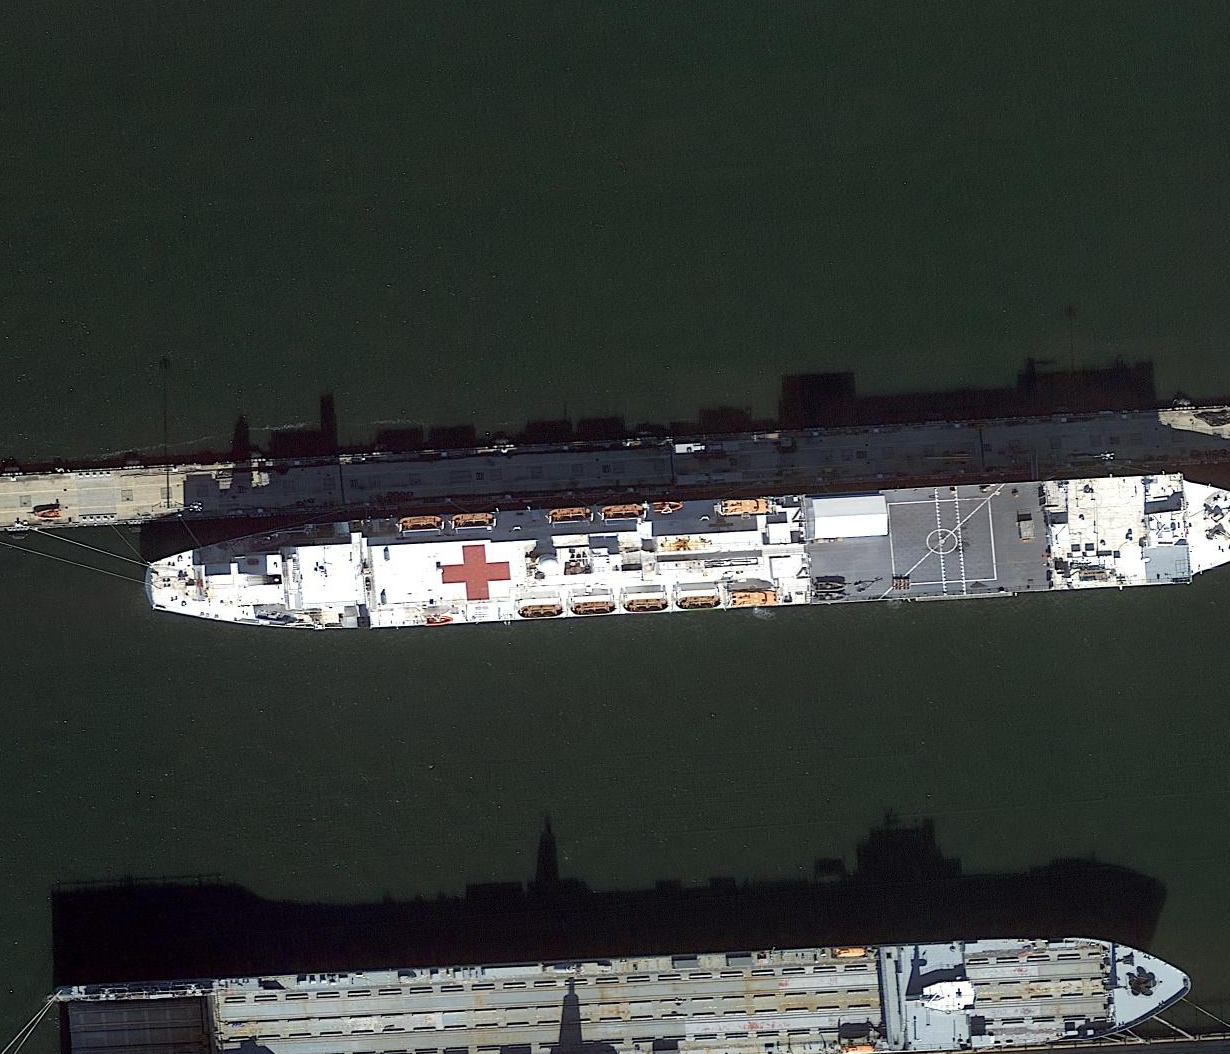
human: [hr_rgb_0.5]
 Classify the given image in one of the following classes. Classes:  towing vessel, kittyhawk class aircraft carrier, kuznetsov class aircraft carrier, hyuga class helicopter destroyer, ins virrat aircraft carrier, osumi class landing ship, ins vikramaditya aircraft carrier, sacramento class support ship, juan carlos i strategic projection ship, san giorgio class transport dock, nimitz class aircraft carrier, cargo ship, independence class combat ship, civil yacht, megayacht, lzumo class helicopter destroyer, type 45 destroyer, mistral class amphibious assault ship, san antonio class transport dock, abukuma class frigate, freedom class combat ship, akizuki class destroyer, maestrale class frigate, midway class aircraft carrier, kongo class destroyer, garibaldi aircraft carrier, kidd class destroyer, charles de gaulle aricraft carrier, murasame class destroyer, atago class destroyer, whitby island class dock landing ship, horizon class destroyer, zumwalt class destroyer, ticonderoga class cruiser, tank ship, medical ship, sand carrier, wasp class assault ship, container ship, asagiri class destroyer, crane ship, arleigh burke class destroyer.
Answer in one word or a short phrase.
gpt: Medical ship